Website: walmart
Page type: address-validator
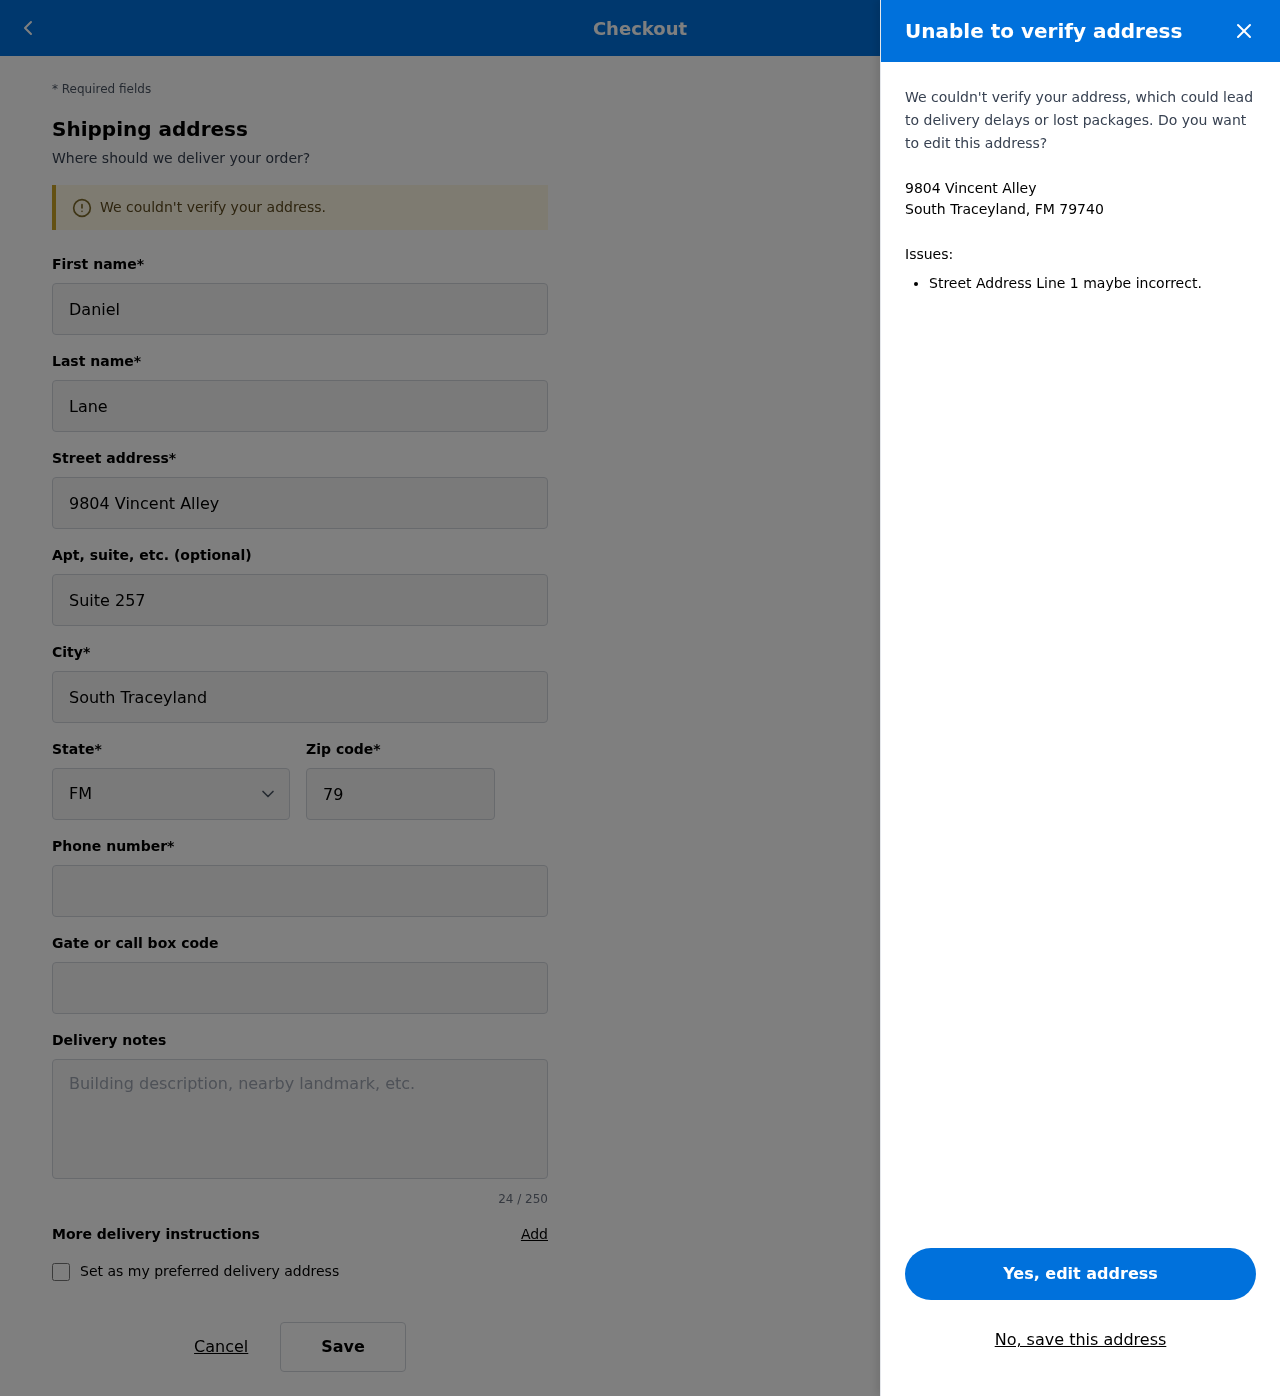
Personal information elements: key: PII_CITY_STATE_ZIP
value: South Traceyland, FM 79740
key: PII_DELIVERY_INSTRUCTIONS
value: Place behind screen door
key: PII_STATE_ABBR
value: FM
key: PII_STREET
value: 9804 Vincent Alley
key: PII_FIRSTNAME
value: Daniel
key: PII_LASTNAME
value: Lane
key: PII_STREET2
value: Suite 257
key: PII_CITY
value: South Traceyland
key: PII_POSTCODE
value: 79740
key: PII_PHONE
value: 9759264379
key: PII_SECURITY_CODE
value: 36EZ